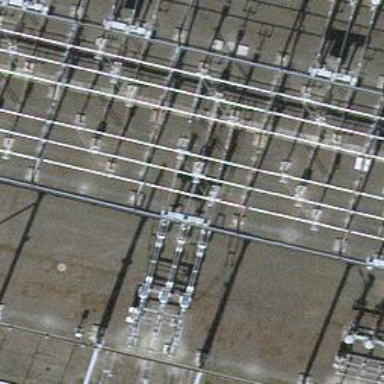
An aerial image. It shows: Power line with three cables in bay configuration.